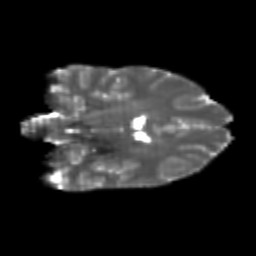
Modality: T2w
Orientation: coronal
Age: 20
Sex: female
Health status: healthy
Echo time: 0.074 s